Question: I have a table pictured below that has a surrogate Key as the Primary Key, and also two columns that represent a parent child relationship. Currently, the Primary key is OfficerPeopleID. The Parent is MgrPeopleID, and the child is PeopleID.
I want to use the current Primary Key (OfficerPeopleID) as the new child, and create a new field that will be the new parent. By doing this, the child will now be a primary key, which is my goal. How do i populate the new parent field to create the same hierarchy structure as the current parent and child fields are doing?
Thank you!

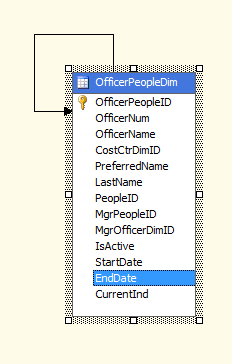
Answer: Do it in your ETL...
'''
UPDATE a
SET ParentOfficerPeopleID = ( SELECT OfficerPeopleID
FROM OfficerPeopleDim
WHERE PeopleID = a.ManagerPeopleID)
FROM OfficerPeopleDim AS a
'''